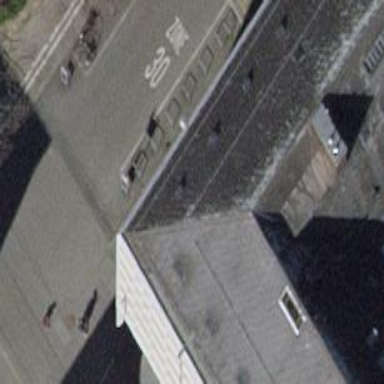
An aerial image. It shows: Bicycle parking area with stands available.